Aerial crown-view tile of a tropical tree (Barro Colorado Island, Panama), acquired 20250217:
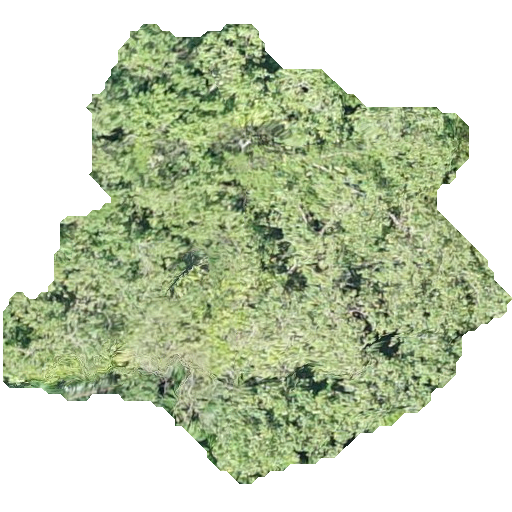
Species: Hieronyma alchorneoides
GBIF accepted scientific name: Hieronyma alchorneoides
Crown area: 215.287 m²